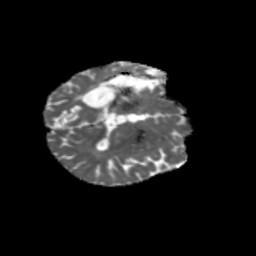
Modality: MD
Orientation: axial
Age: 53
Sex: male
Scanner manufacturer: siemens
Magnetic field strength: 3 T
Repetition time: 5.47 s
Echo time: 0.0854 s